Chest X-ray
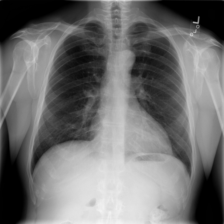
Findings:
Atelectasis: negative
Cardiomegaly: negative
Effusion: negative
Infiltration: negative
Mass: negative
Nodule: negative
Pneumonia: negative
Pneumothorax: negative
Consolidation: negative
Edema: negative
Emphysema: negative
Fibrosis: negative
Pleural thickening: negative
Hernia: negative